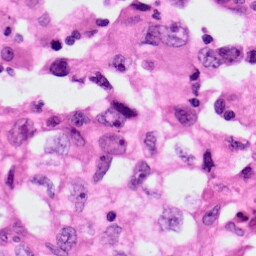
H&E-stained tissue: Lung